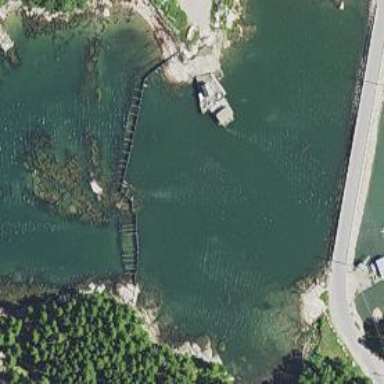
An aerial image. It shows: Breakwater structure.